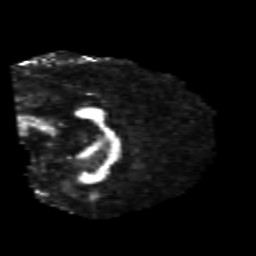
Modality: FA
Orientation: sagittal
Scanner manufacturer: siemens
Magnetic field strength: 3 T
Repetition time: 6.8 s
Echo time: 0.093 s